Question: I have highchart like <URL>.
How can I display the legend () text in next row if the text is too long? Image describing my problem is
Expecting a solution
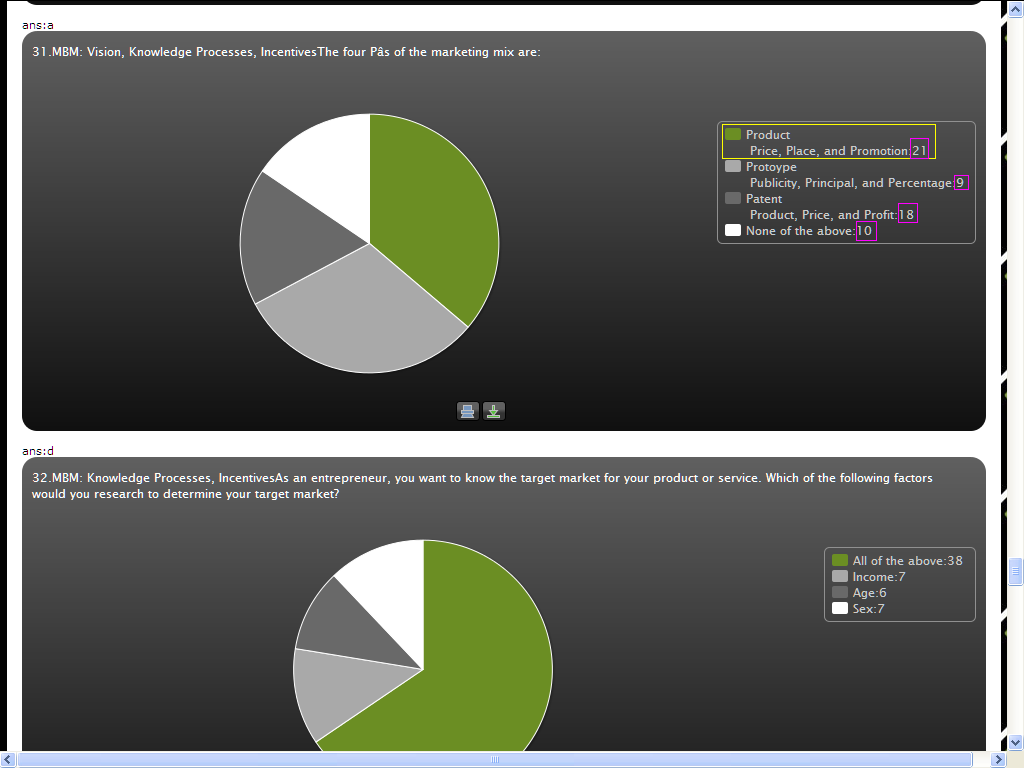
Answer: You will need to make use of a 'labelFormatter'
'''
labelFormatter: function()
{
var legendName = this.name;
var match = legendName.match(/.{1,10}/g);
return match.toString().replace(/\,/g,"<br/>");
}
'''
I have made an edit to the fiddle and you can find it <URL> It pushes the legend item text to next line after every 10 characters. Guess this is what you needed.Hope this helps.